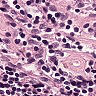
Metastatic tissue present: no